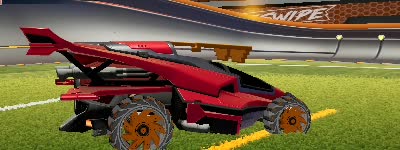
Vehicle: aftershock